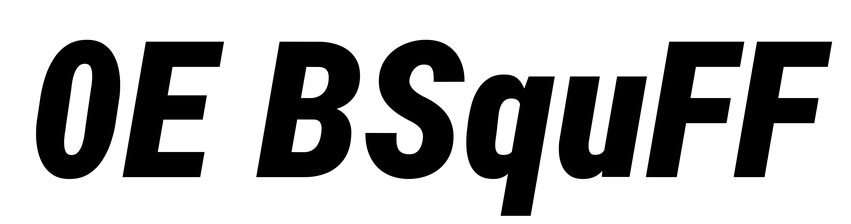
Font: Roboto-Italic_Condensed_Black_Italic